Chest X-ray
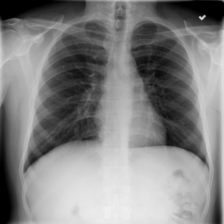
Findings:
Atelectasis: negative
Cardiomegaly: negative
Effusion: negative
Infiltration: negative
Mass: negative
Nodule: negative
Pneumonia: negative
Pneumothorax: negative
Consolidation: negative
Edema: negative
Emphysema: negative
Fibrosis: negative
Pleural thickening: negative
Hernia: negative